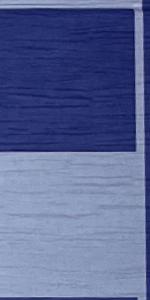
Label: Empty